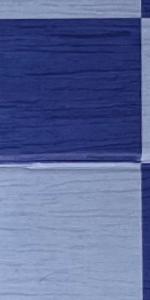
Label: Empty